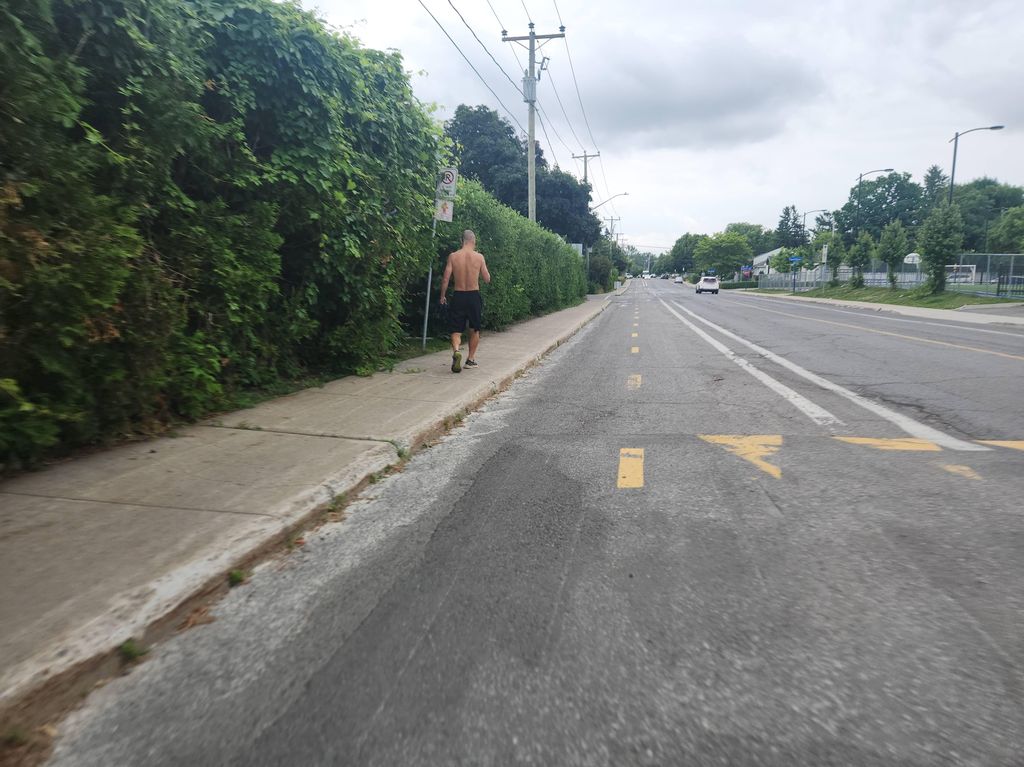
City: montreal